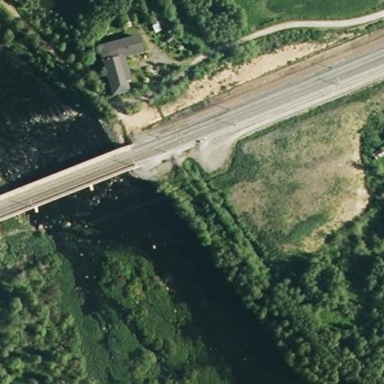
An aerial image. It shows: Man-made bridge.